Aerial crown-view tile of a tropical tree (Barro Colorado Island, Panama), acquired 20250317:
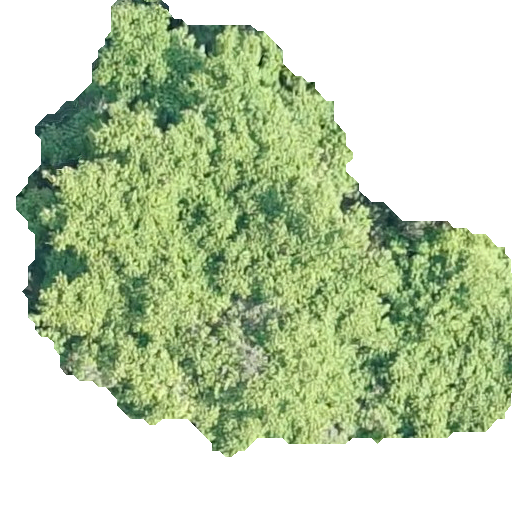
Species: Tachigali panamensis
GBIF accepted scientific name: Tachigali panamensis
Crown area: 226.063 m²